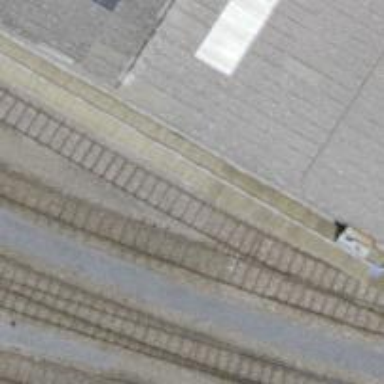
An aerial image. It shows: Single railway spur track.